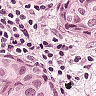
Metastatic tissue present: yes